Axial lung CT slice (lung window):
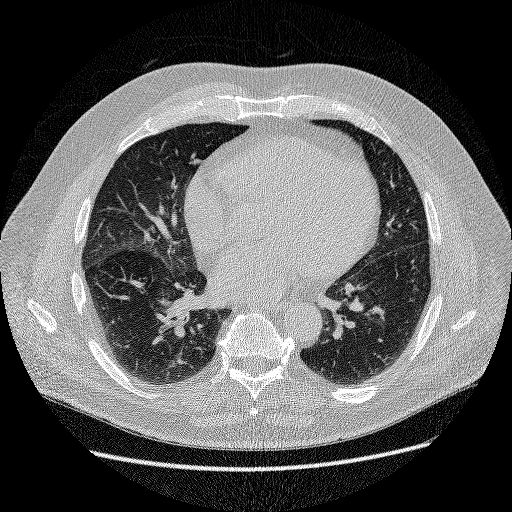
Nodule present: no